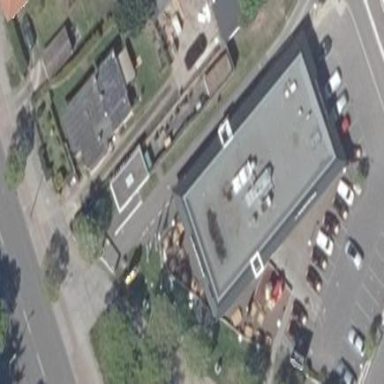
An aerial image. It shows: Fast food restaurant in building.